Field crop: tomato
Growth stage: 1
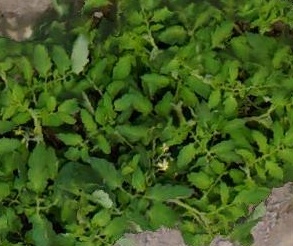
Species: tomato